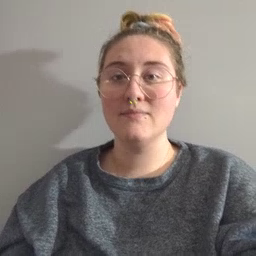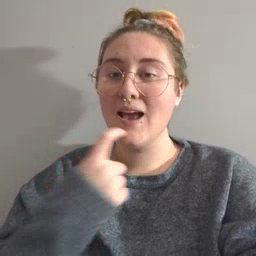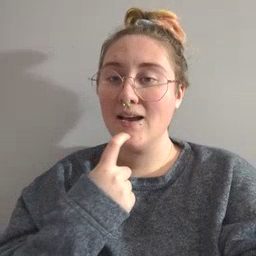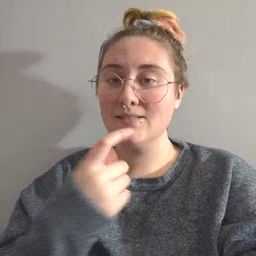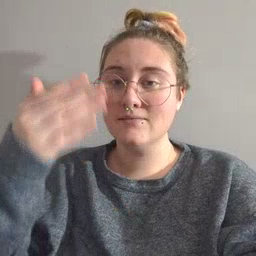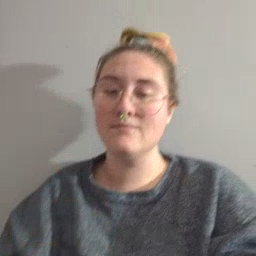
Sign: glasswindow